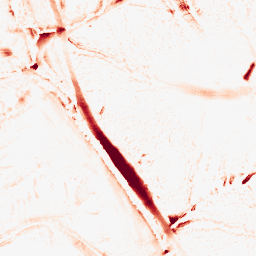
Category: morphological
Decomposition family: morphological_diamond
Decomposition parameters: operation: opening
radius: 15
Upsampling method: quadratic
Upsampling parameters: scale: 4
Upsampling scale: 4